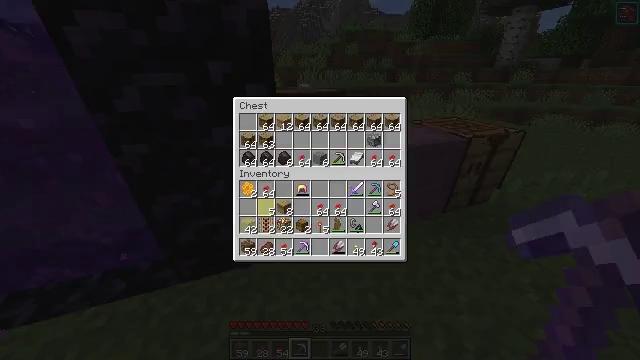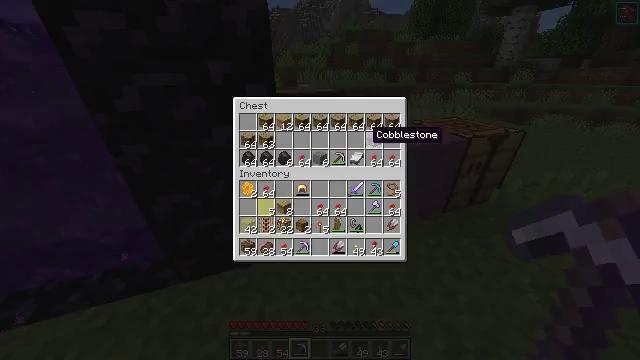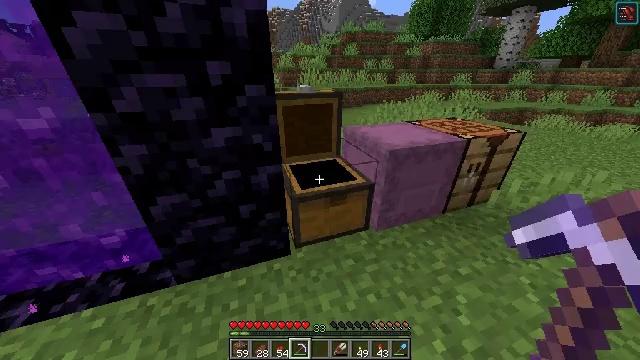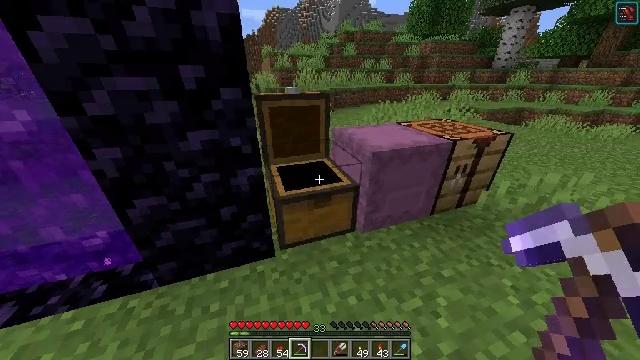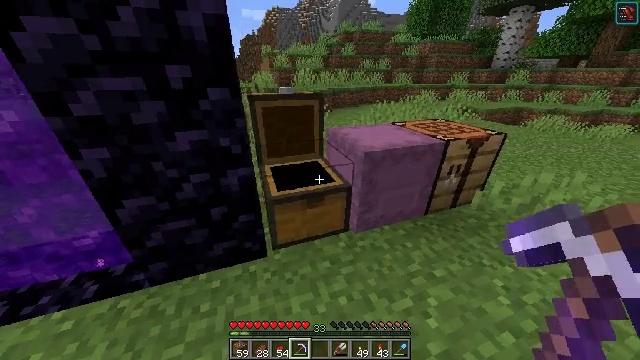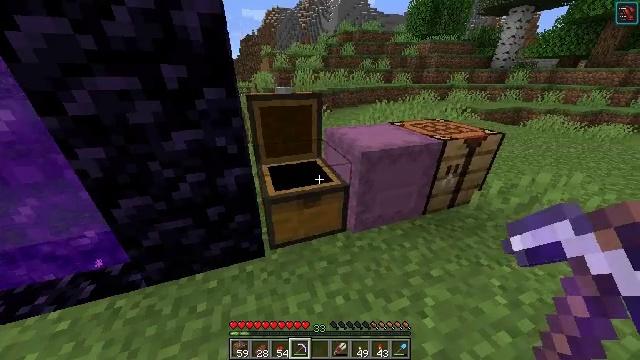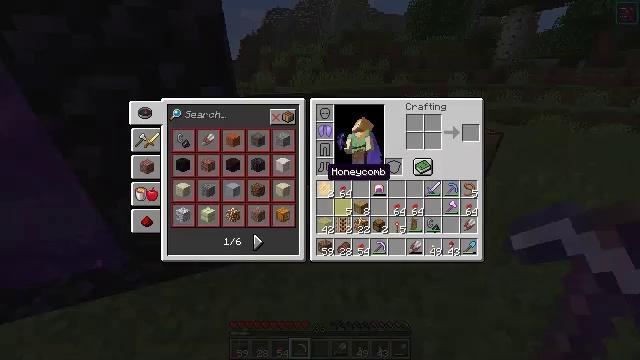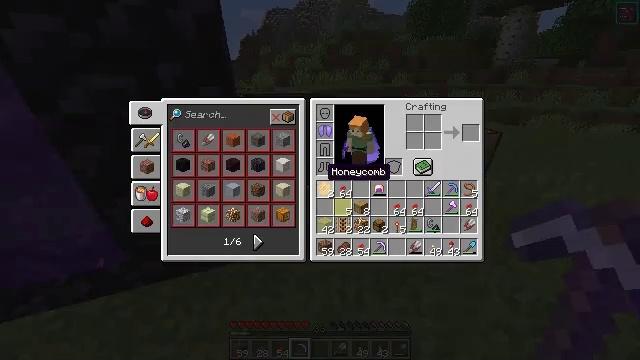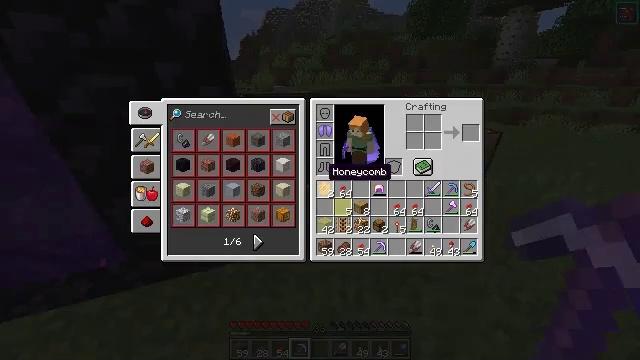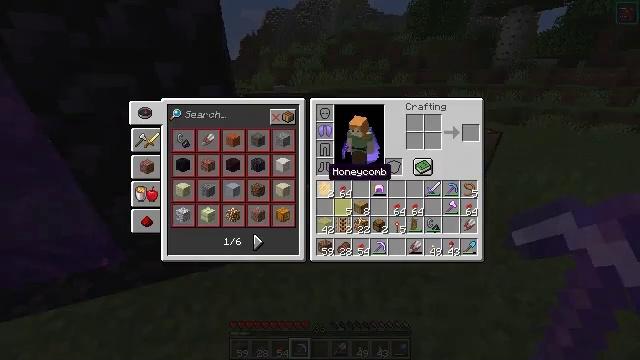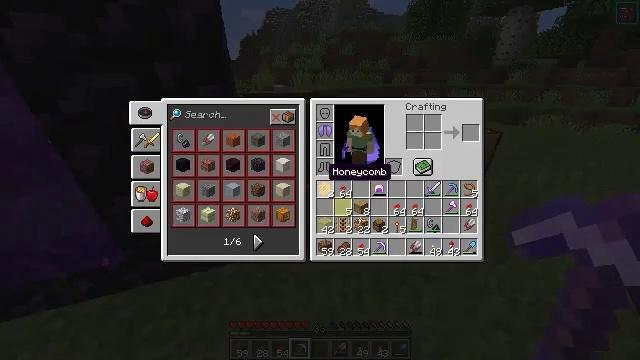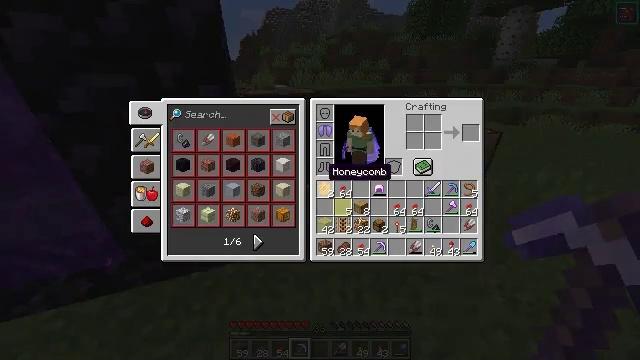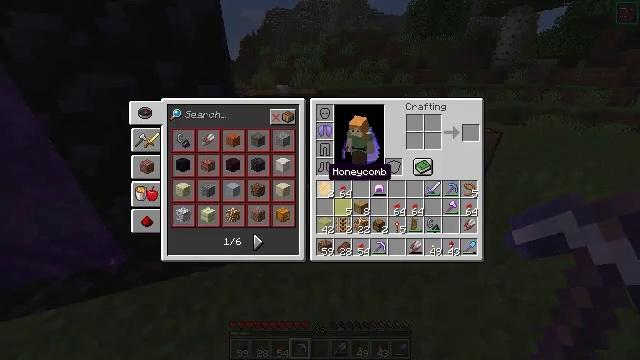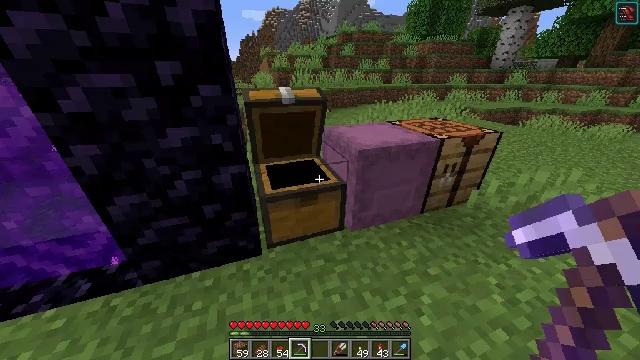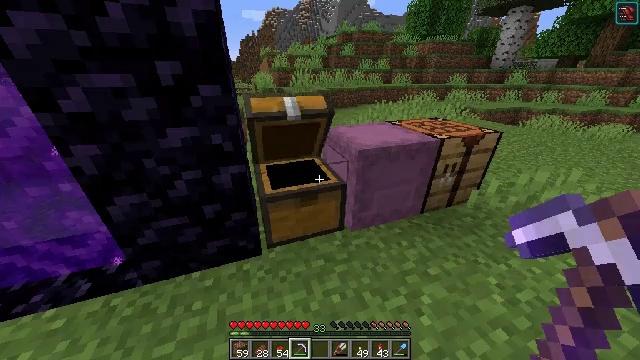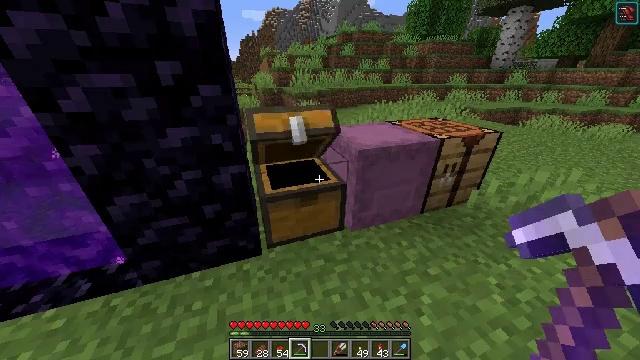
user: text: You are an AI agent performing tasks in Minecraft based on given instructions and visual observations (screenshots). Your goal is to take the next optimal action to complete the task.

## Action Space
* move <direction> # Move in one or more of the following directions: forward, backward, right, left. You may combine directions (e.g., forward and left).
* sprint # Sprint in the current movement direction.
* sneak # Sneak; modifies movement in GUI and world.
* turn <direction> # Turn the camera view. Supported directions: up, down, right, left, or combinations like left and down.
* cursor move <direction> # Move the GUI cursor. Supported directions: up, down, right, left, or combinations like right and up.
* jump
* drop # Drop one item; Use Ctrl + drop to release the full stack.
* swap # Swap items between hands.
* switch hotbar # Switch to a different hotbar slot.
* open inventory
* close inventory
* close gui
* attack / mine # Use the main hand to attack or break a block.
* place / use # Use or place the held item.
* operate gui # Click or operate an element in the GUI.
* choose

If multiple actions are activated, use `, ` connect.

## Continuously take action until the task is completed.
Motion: motion action
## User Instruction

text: Craft a honeycomb block by arranging honeycombs in the crafting grid.
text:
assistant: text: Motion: open gui
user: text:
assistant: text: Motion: move right
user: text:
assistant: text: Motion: close gui
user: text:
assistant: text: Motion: no_op
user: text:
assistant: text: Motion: no_op
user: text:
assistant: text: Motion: open inventory
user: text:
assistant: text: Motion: open inventory
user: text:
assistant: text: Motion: open inventory
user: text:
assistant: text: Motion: no_op
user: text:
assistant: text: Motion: no_op
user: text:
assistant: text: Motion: no_op
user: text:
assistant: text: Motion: no_op
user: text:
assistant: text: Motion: close inventory
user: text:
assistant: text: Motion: close inventory
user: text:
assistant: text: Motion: no_op
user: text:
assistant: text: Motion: move right
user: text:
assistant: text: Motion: move right
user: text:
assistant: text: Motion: move right
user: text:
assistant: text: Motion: no_op
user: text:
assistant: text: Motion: no_op
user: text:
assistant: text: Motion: no_op
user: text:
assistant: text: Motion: use / place
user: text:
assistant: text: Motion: use / place
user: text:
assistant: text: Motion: no_op
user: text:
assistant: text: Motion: no_op
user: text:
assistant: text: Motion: no_op
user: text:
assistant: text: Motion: open gui
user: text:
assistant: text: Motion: no_op
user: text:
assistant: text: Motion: no_op
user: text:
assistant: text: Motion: no_op